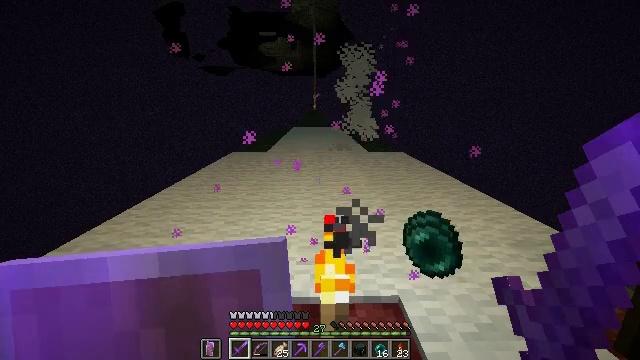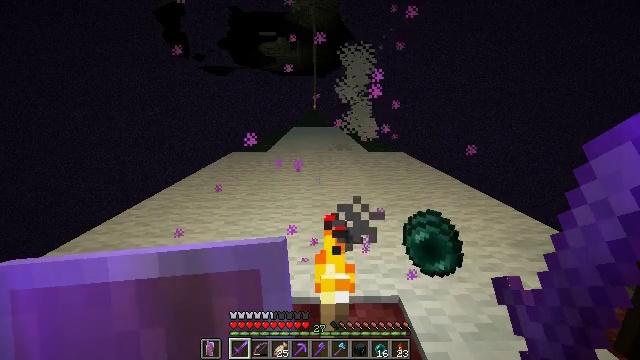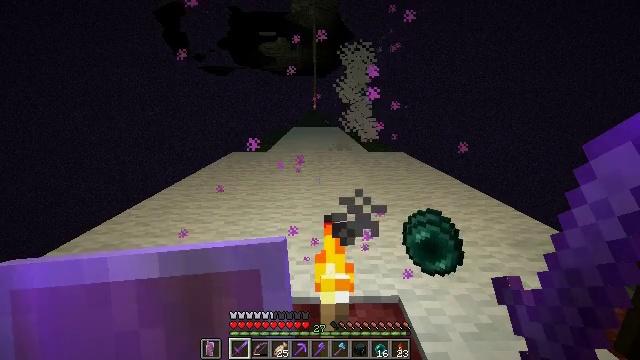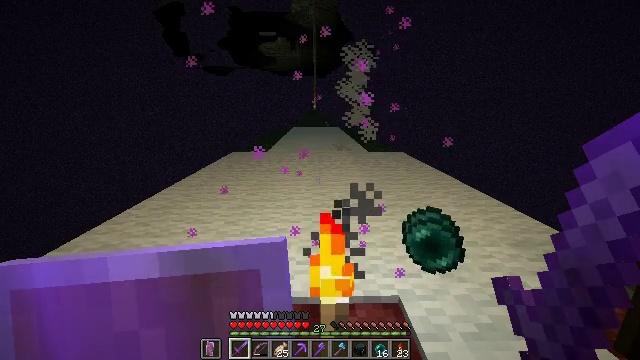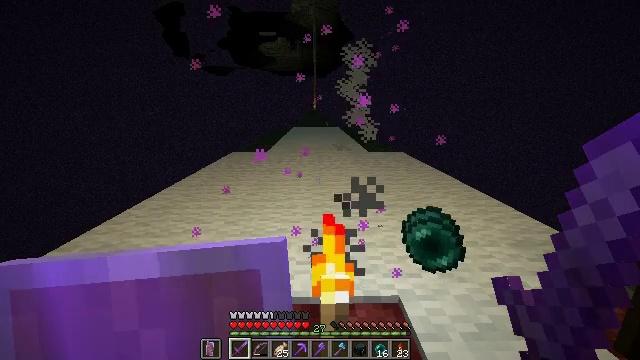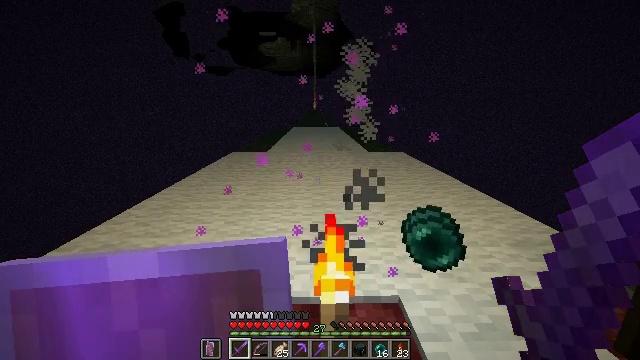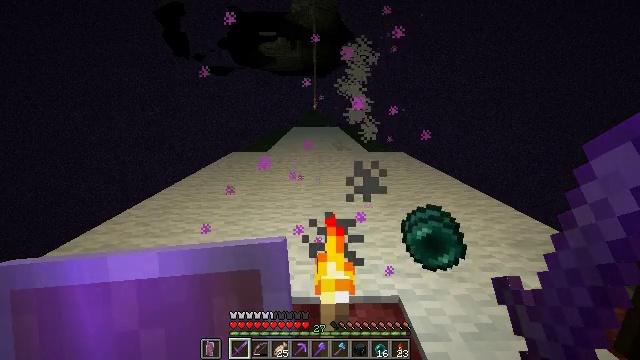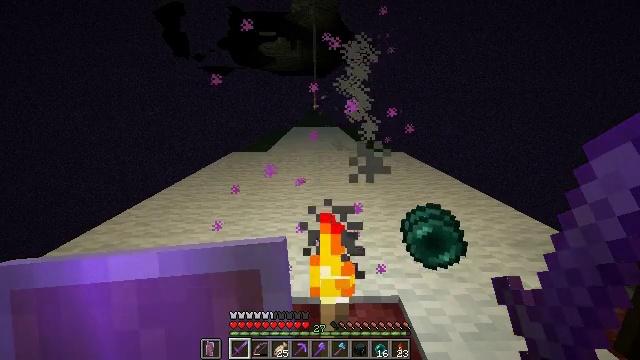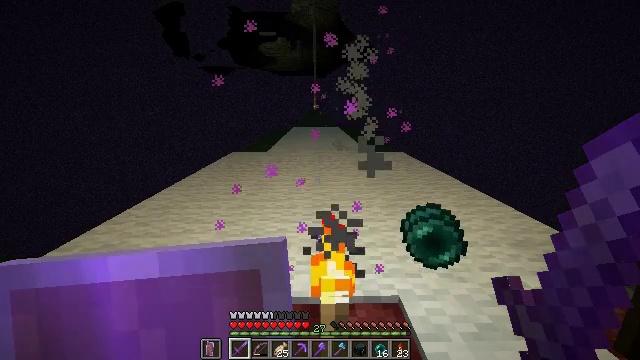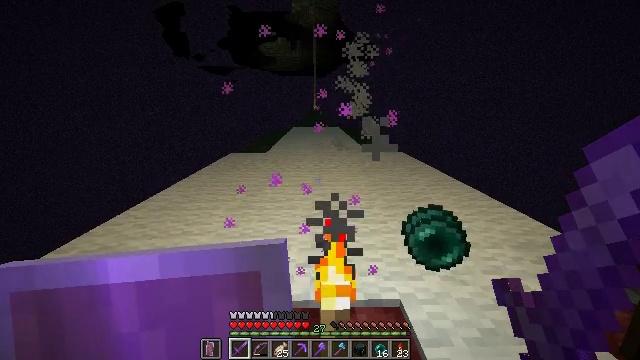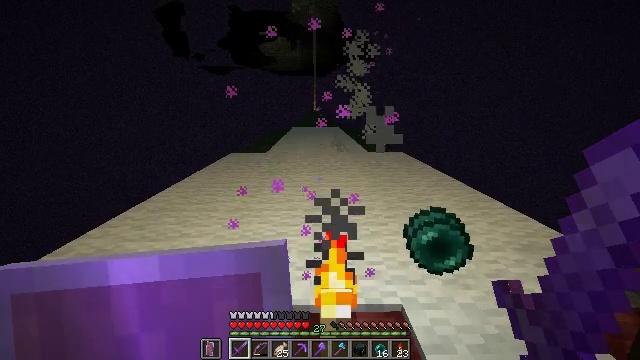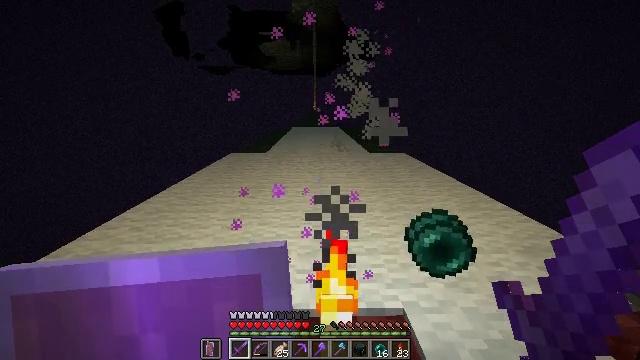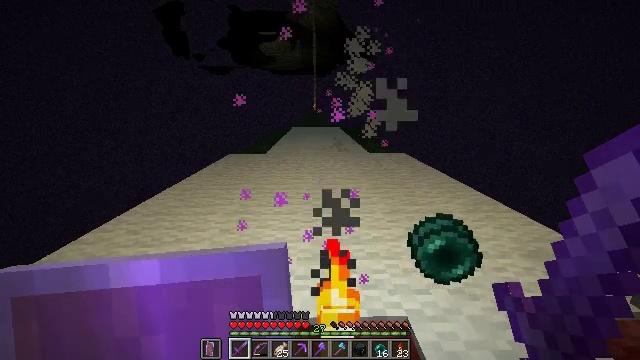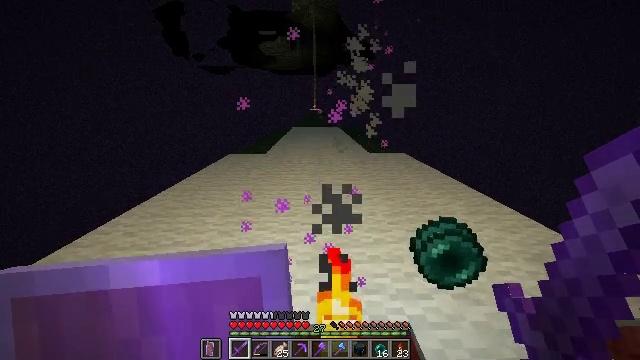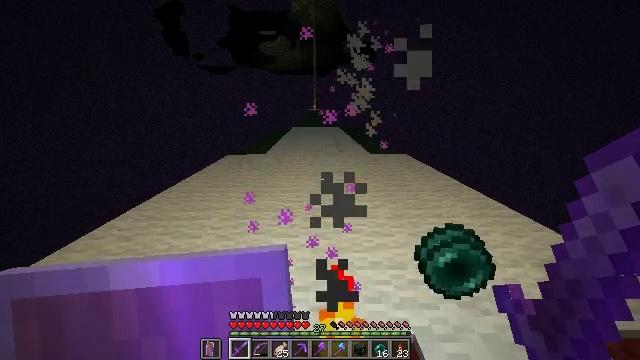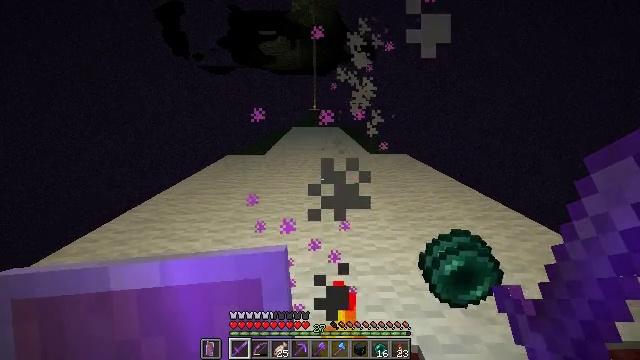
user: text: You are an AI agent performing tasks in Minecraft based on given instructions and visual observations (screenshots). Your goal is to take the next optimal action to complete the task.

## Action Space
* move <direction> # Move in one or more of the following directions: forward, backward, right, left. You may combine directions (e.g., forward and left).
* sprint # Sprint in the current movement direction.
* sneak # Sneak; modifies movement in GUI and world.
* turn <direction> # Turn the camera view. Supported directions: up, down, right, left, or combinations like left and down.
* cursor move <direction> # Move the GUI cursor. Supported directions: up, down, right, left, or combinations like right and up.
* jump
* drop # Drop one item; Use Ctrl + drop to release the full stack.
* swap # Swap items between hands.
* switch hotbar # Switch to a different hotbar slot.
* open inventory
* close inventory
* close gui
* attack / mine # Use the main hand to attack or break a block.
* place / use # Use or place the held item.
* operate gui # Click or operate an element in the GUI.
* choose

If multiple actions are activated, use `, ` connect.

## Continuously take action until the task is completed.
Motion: motion action
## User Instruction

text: Combat the enderman.
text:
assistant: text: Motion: sneak
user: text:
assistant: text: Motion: sneak
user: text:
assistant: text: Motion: sneak
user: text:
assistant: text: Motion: sneak
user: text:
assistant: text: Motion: sneak
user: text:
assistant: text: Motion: sneak
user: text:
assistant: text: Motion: sneak
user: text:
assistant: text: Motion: sneak
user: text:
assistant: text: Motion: move forward, sneak
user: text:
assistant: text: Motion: move forward, sneak
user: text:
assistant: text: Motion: move forward, sneak
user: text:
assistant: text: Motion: move forward, sneak
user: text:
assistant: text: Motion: move forward, sneak
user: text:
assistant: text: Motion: move forward, sneak
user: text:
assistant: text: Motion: move forward, sneak
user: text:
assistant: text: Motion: sneak
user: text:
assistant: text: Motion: sneak
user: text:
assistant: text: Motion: sneak
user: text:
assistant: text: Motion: sneak
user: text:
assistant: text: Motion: sneak
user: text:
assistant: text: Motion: sneak
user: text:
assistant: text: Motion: sneak, turn right
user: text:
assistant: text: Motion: sneak, turn right and up
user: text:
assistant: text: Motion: move back and move right, sneak, turn right and up
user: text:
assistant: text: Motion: move back and move right, sneak, turn right and down
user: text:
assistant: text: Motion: move right, sneak, turn right and down
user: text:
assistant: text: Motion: move right, sneak, turn right and down
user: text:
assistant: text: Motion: move right, sneak, turn right
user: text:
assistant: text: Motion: sneak, turn right and up
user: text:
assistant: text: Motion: sneak